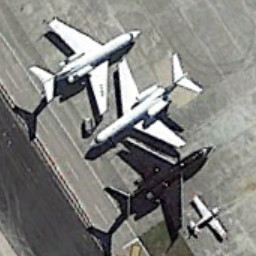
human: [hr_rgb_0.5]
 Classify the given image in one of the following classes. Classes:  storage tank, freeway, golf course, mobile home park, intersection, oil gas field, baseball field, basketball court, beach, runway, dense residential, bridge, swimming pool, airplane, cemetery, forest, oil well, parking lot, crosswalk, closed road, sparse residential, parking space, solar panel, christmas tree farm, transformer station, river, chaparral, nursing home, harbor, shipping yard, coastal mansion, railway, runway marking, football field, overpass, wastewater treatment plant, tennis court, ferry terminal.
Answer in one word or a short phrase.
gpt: airplane